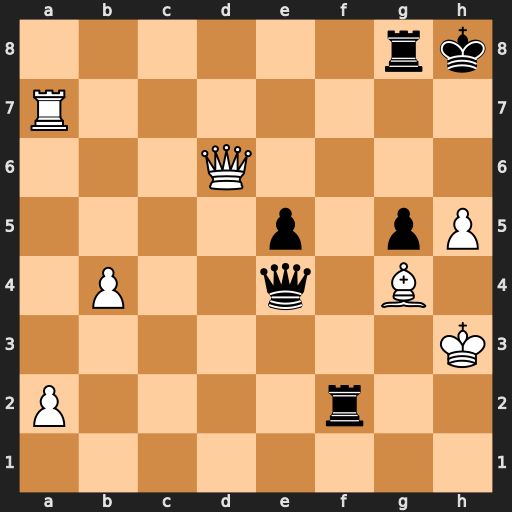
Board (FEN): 6rk/R7/3Q4/4p1pP/1P2q1B1/7K/P4r2/8
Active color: w
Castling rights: -
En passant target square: -
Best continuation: Qh6+ Qh7 Rxh7#